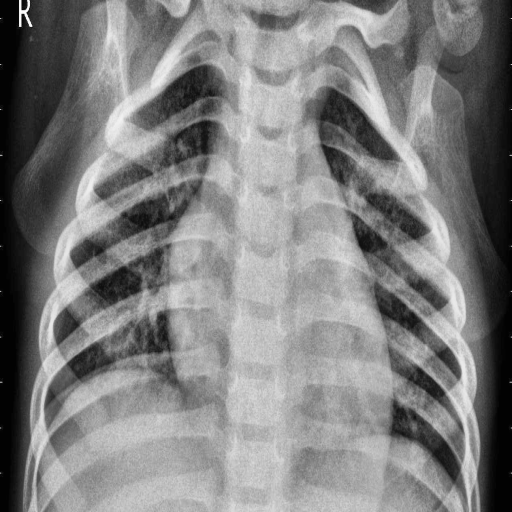
Finding: PNEUMONIA